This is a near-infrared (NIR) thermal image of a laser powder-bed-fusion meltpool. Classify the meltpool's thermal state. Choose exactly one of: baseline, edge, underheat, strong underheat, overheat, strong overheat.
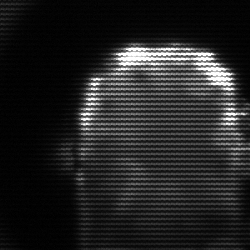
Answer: baseline